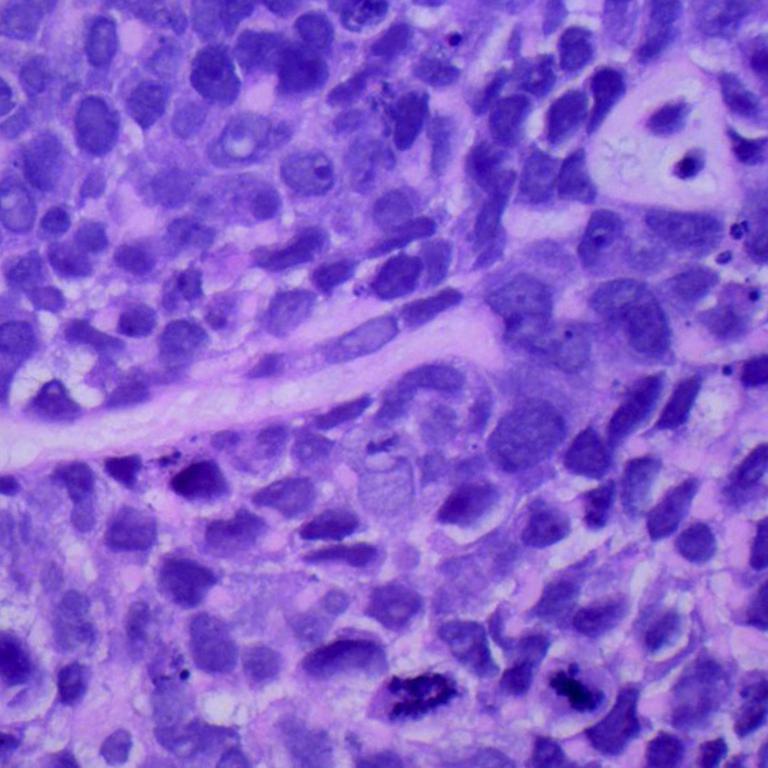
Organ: lung
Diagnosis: squamous carcinomas